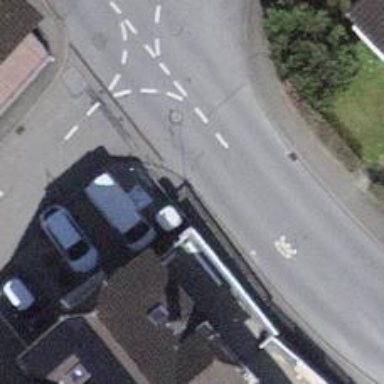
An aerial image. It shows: Kerb barrier.